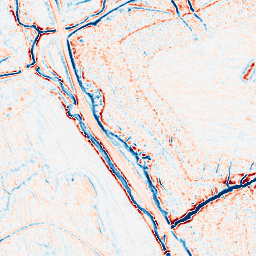
Category: edge_preserving
Decomposition family: bilateral
Decomposition parameters: d: 9
sigma_color: 75
sigma_space: 150
Upsampling method: cubic_catmull_rom
Upsampling parameters: scale: 2
Upsampling scale: 2